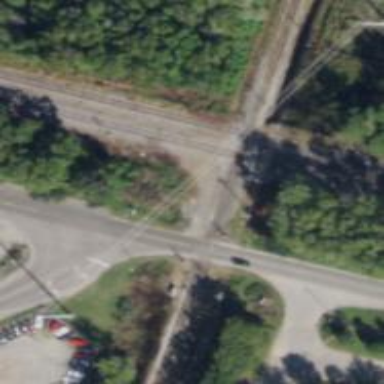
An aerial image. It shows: Railway crossing.